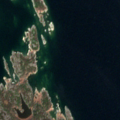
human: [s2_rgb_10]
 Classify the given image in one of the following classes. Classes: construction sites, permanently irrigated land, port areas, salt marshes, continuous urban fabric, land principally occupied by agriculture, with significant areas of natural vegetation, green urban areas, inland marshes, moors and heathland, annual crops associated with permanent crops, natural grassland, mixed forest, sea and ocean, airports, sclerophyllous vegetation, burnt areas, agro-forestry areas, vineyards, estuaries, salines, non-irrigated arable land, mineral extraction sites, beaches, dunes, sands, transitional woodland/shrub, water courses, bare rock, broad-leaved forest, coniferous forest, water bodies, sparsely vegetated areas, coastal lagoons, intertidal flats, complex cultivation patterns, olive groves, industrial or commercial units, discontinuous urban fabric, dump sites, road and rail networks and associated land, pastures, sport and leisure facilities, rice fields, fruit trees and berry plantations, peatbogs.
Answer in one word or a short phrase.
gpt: mixed forest, bare rock, sea and ocean